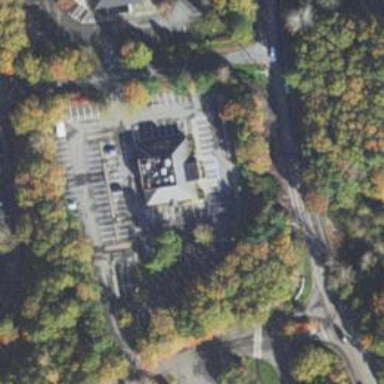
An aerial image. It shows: Parking space.